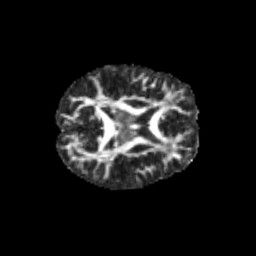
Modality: FA
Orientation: axial
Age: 12
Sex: male
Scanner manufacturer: siemens
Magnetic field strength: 3 T
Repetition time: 3.8 s
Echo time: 0.07 s